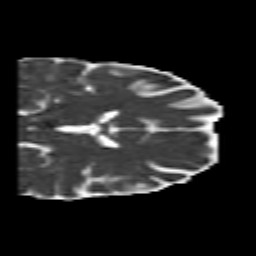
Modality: MD
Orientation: coronal
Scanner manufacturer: siemens
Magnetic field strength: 3 T
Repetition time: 6.8 s
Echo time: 0.093 s